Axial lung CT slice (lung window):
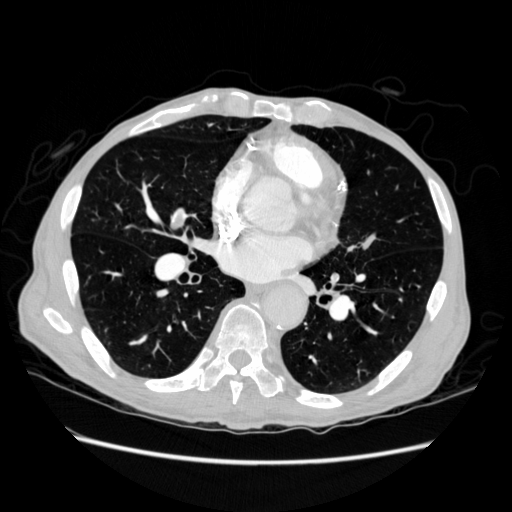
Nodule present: no